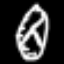
Label: clock